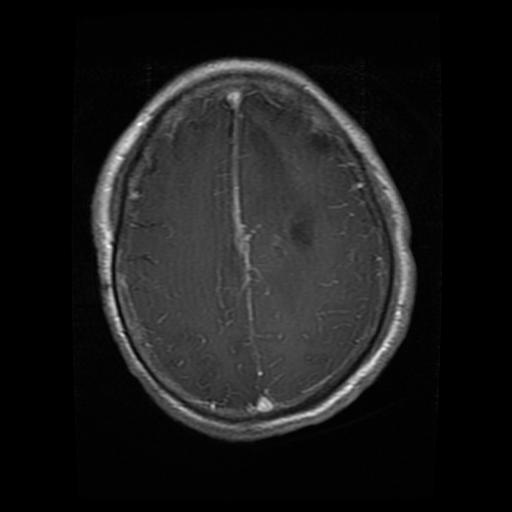
Label: glioma